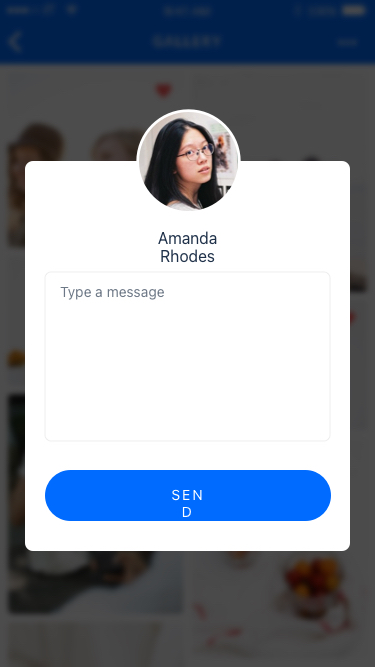
Text in this UI design:
SEND
Amanda Rhodes
Type a message